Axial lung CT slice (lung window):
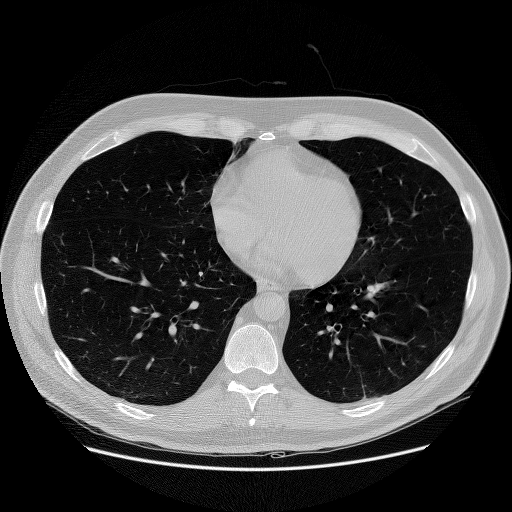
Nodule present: no